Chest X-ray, AP view. Patient: 58 years old, sex M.
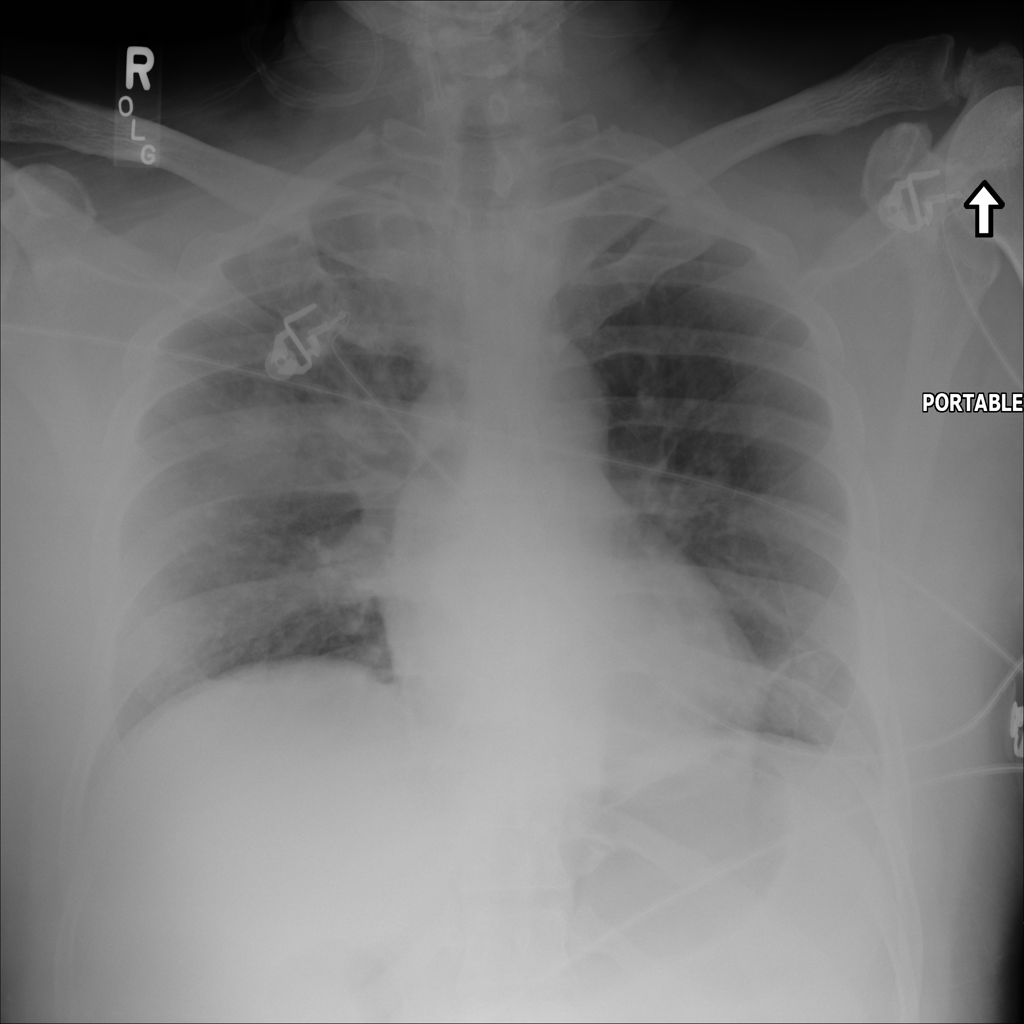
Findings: No Finding